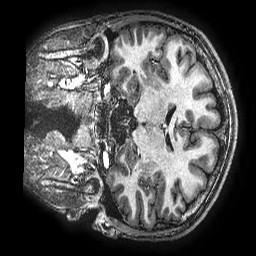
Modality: T1w
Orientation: coronal
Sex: male
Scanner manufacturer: ge
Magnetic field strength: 3 T
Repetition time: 0.00766 s
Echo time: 0.003476 s